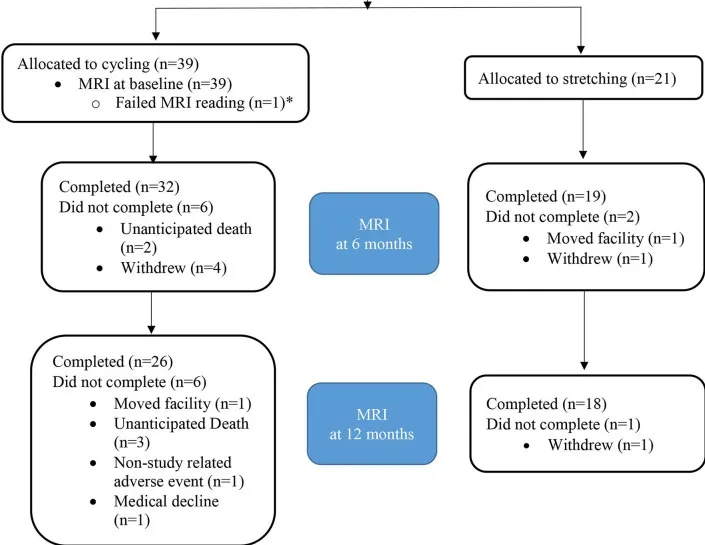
CONSORT diagram for MRI. *Patient with failed MRI at baseline excluded as comparison to baseline not available.
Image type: chart (chart)